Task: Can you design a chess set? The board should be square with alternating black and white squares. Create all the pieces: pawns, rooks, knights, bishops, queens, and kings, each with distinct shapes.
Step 5181:
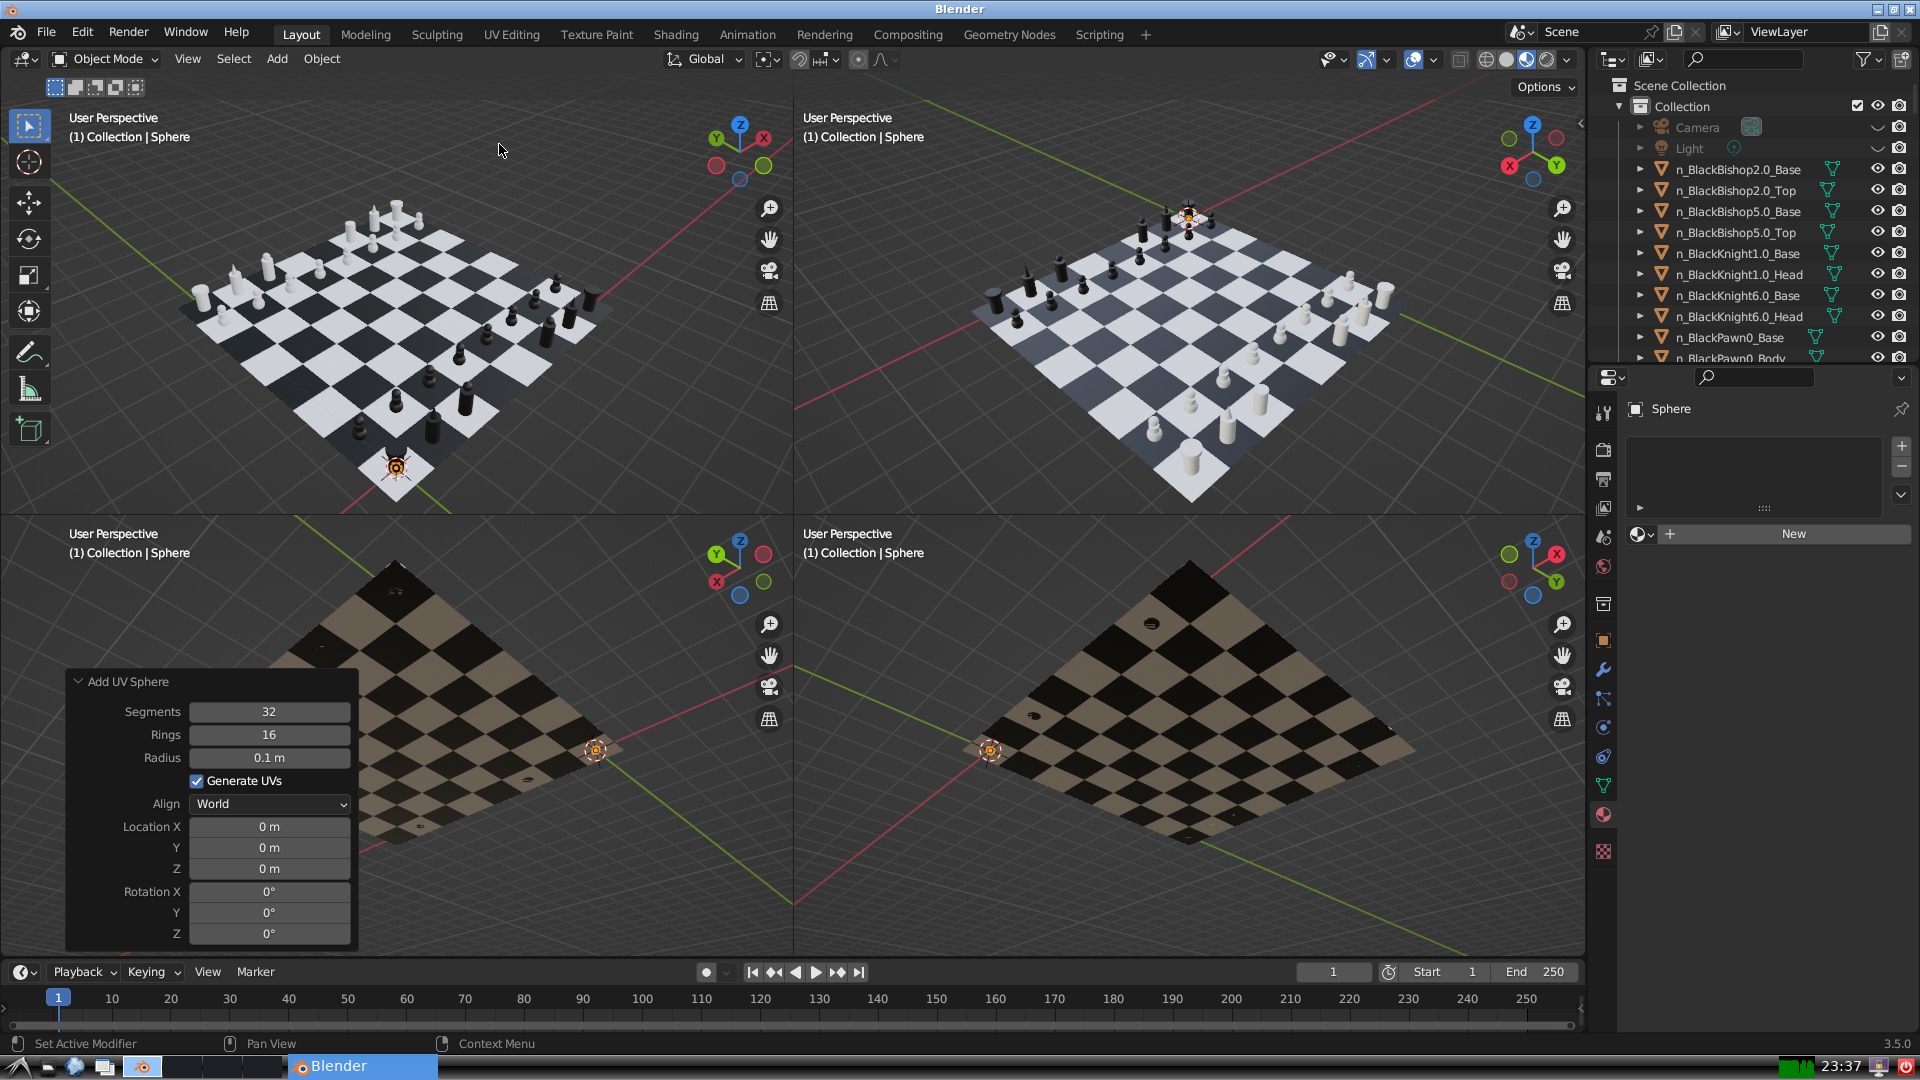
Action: {"mouse_move": [270, 758]}